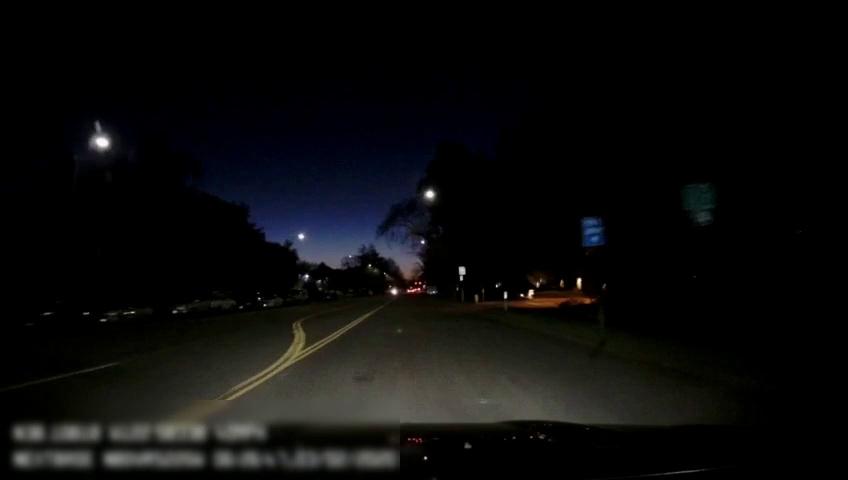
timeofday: Night
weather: Cloudy
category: Drivable Space
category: Vehicles | Car
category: Vehicles | Car
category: Vehicles | Truck
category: Vehicles | Car
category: Vehicles | Car
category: Vehicles | Van
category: Lanes | Current Lane
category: Lanes | Opposite Lane
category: Lanes | Opposite Lane
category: Traffic | Signs
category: Traffic | Signs